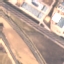
Land use / land cover class: Highway